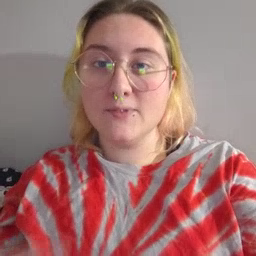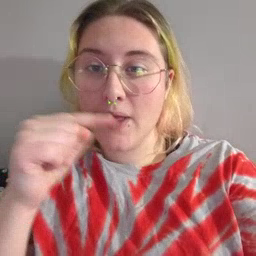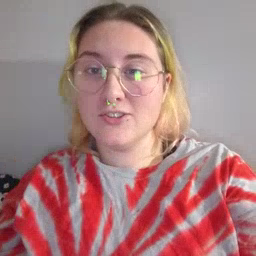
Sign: toothbrush